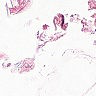
Metastatic tissue present: no